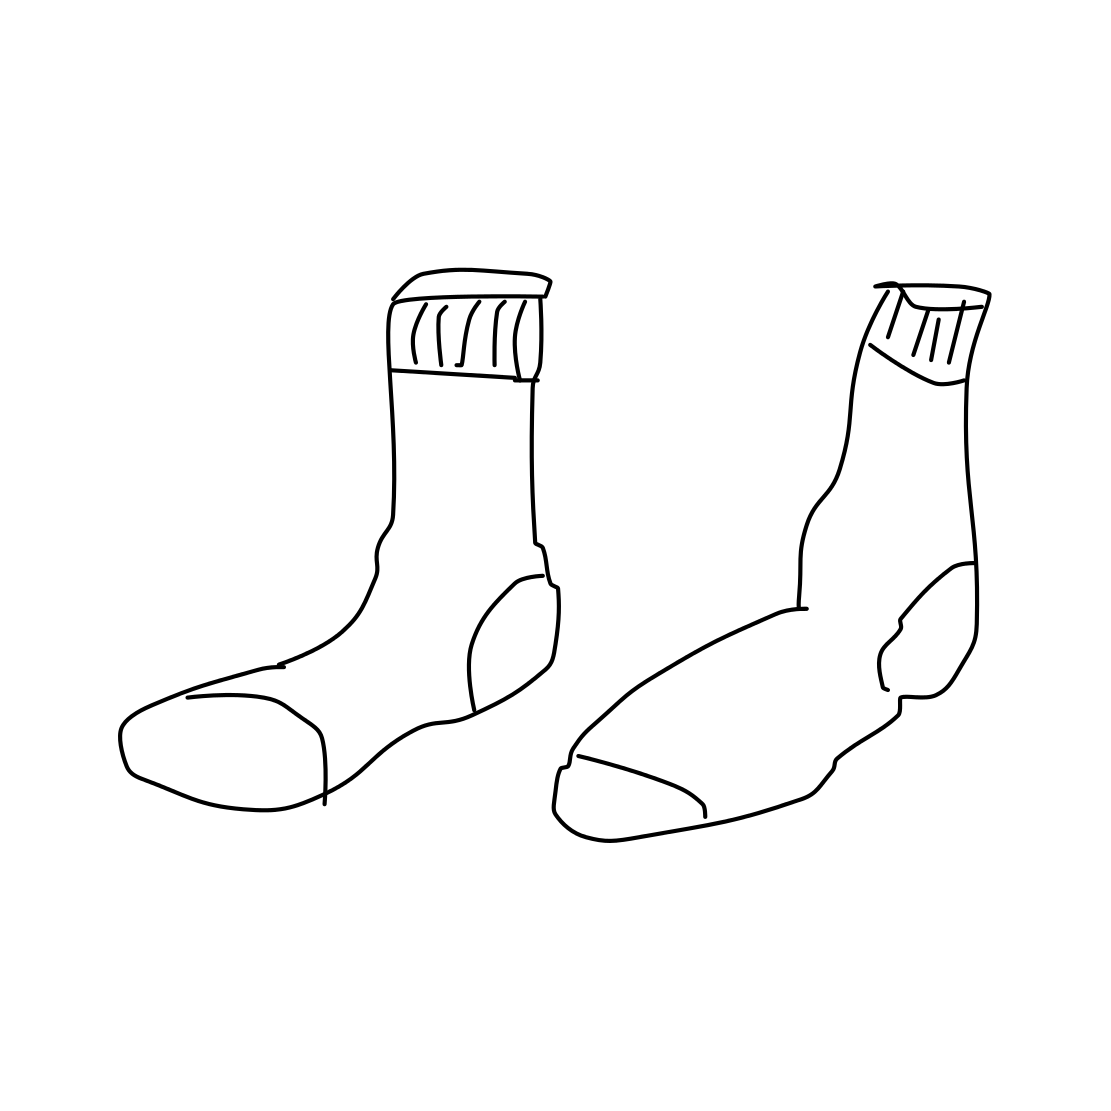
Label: socks